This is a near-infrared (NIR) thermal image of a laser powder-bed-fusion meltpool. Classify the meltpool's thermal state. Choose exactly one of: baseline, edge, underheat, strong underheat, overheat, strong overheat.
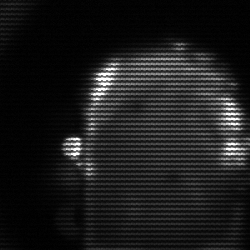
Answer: baseline